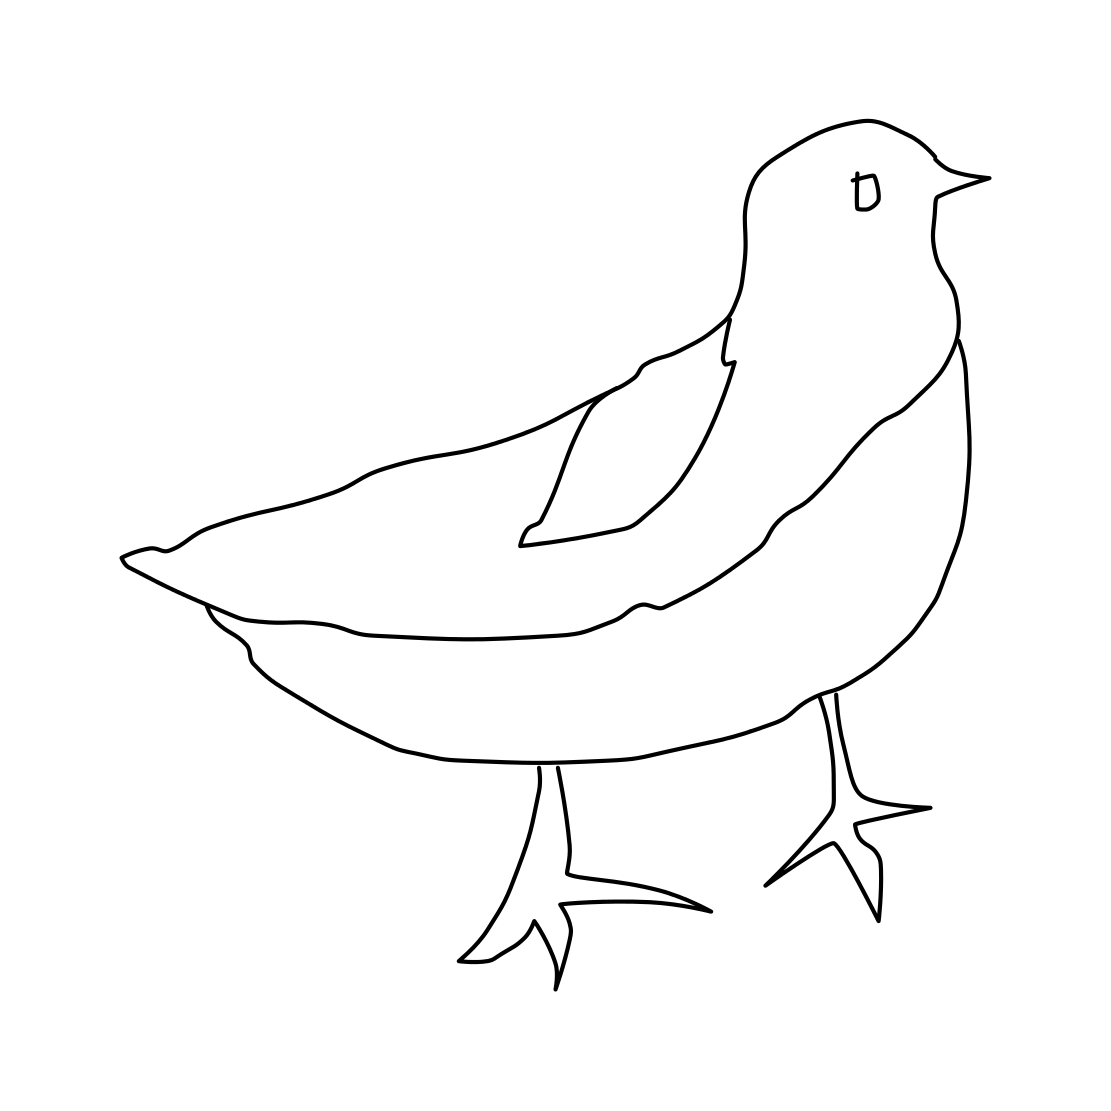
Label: standing bird